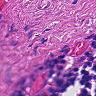
Metastatic tissue present: no